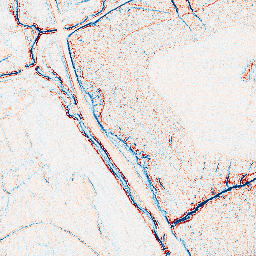
Category: edge_preserving
Decomposition family: bilateral
Decomposition parameters: d: 5
sigma_color: 25
sigma_space: 75
Upsampling method: fft_zeropad
Upsampling parameters: scale: 4
Upsampling scale: 4